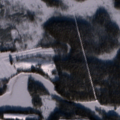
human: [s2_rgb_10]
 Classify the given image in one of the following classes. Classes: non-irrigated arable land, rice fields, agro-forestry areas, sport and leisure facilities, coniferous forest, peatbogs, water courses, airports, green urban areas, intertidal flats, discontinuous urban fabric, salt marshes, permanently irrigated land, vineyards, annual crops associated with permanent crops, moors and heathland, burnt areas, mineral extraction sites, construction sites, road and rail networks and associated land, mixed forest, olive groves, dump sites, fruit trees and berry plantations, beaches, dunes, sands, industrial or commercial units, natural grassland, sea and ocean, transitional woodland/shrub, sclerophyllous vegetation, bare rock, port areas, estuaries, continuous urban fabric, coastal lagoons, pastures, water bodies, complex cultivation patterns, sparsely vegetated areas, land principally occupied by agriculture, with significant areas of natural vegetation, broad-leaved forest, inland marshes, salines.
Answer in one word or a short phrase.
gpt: land principally occupied by agriculture, with significant areas of natural vegetation, coniferous forest, transitional woodland/shrub, water bodies